Question: I am working on a module which uses an onkey event to detect if backspace or delete is pressed, if it meets the criteria for the event, the corresponding cells will clear contents.
I have a procedure to launch the corresponding sub, but I get an error 'the macro cannot be found'
I have attached an image of the error and the code below, any suggestions?

'''
Private Sub Worksheet_SelectionChange(ByVal Target As Range)
If ActiveCell.Column = 2 Then
Application.OnKey Key:="{DEL}", Procedure:="DeleteResources"
Application.OnKey Key:="{BACKSPACE}", Procedure:="DeleteResources"
End If
End Sub
Public Sub DeleteResources()
ActiveCell.Offset(, 1).ClearContents
ActiveCell.Offset(, 2).ClearContents
ActiveCell.Offset(, 3).ClearContents
End If
End Sub
'''
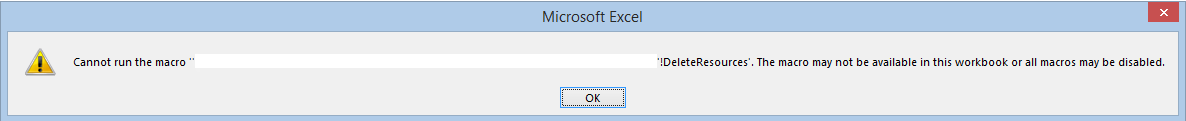
Answer: You need to put 'DeleteResources' into a code 'Module' so that it has full public scope, particular when you use late-binding of procedure names.
Further, you need to remove the extra 'End If' you have in that method.